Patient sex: M
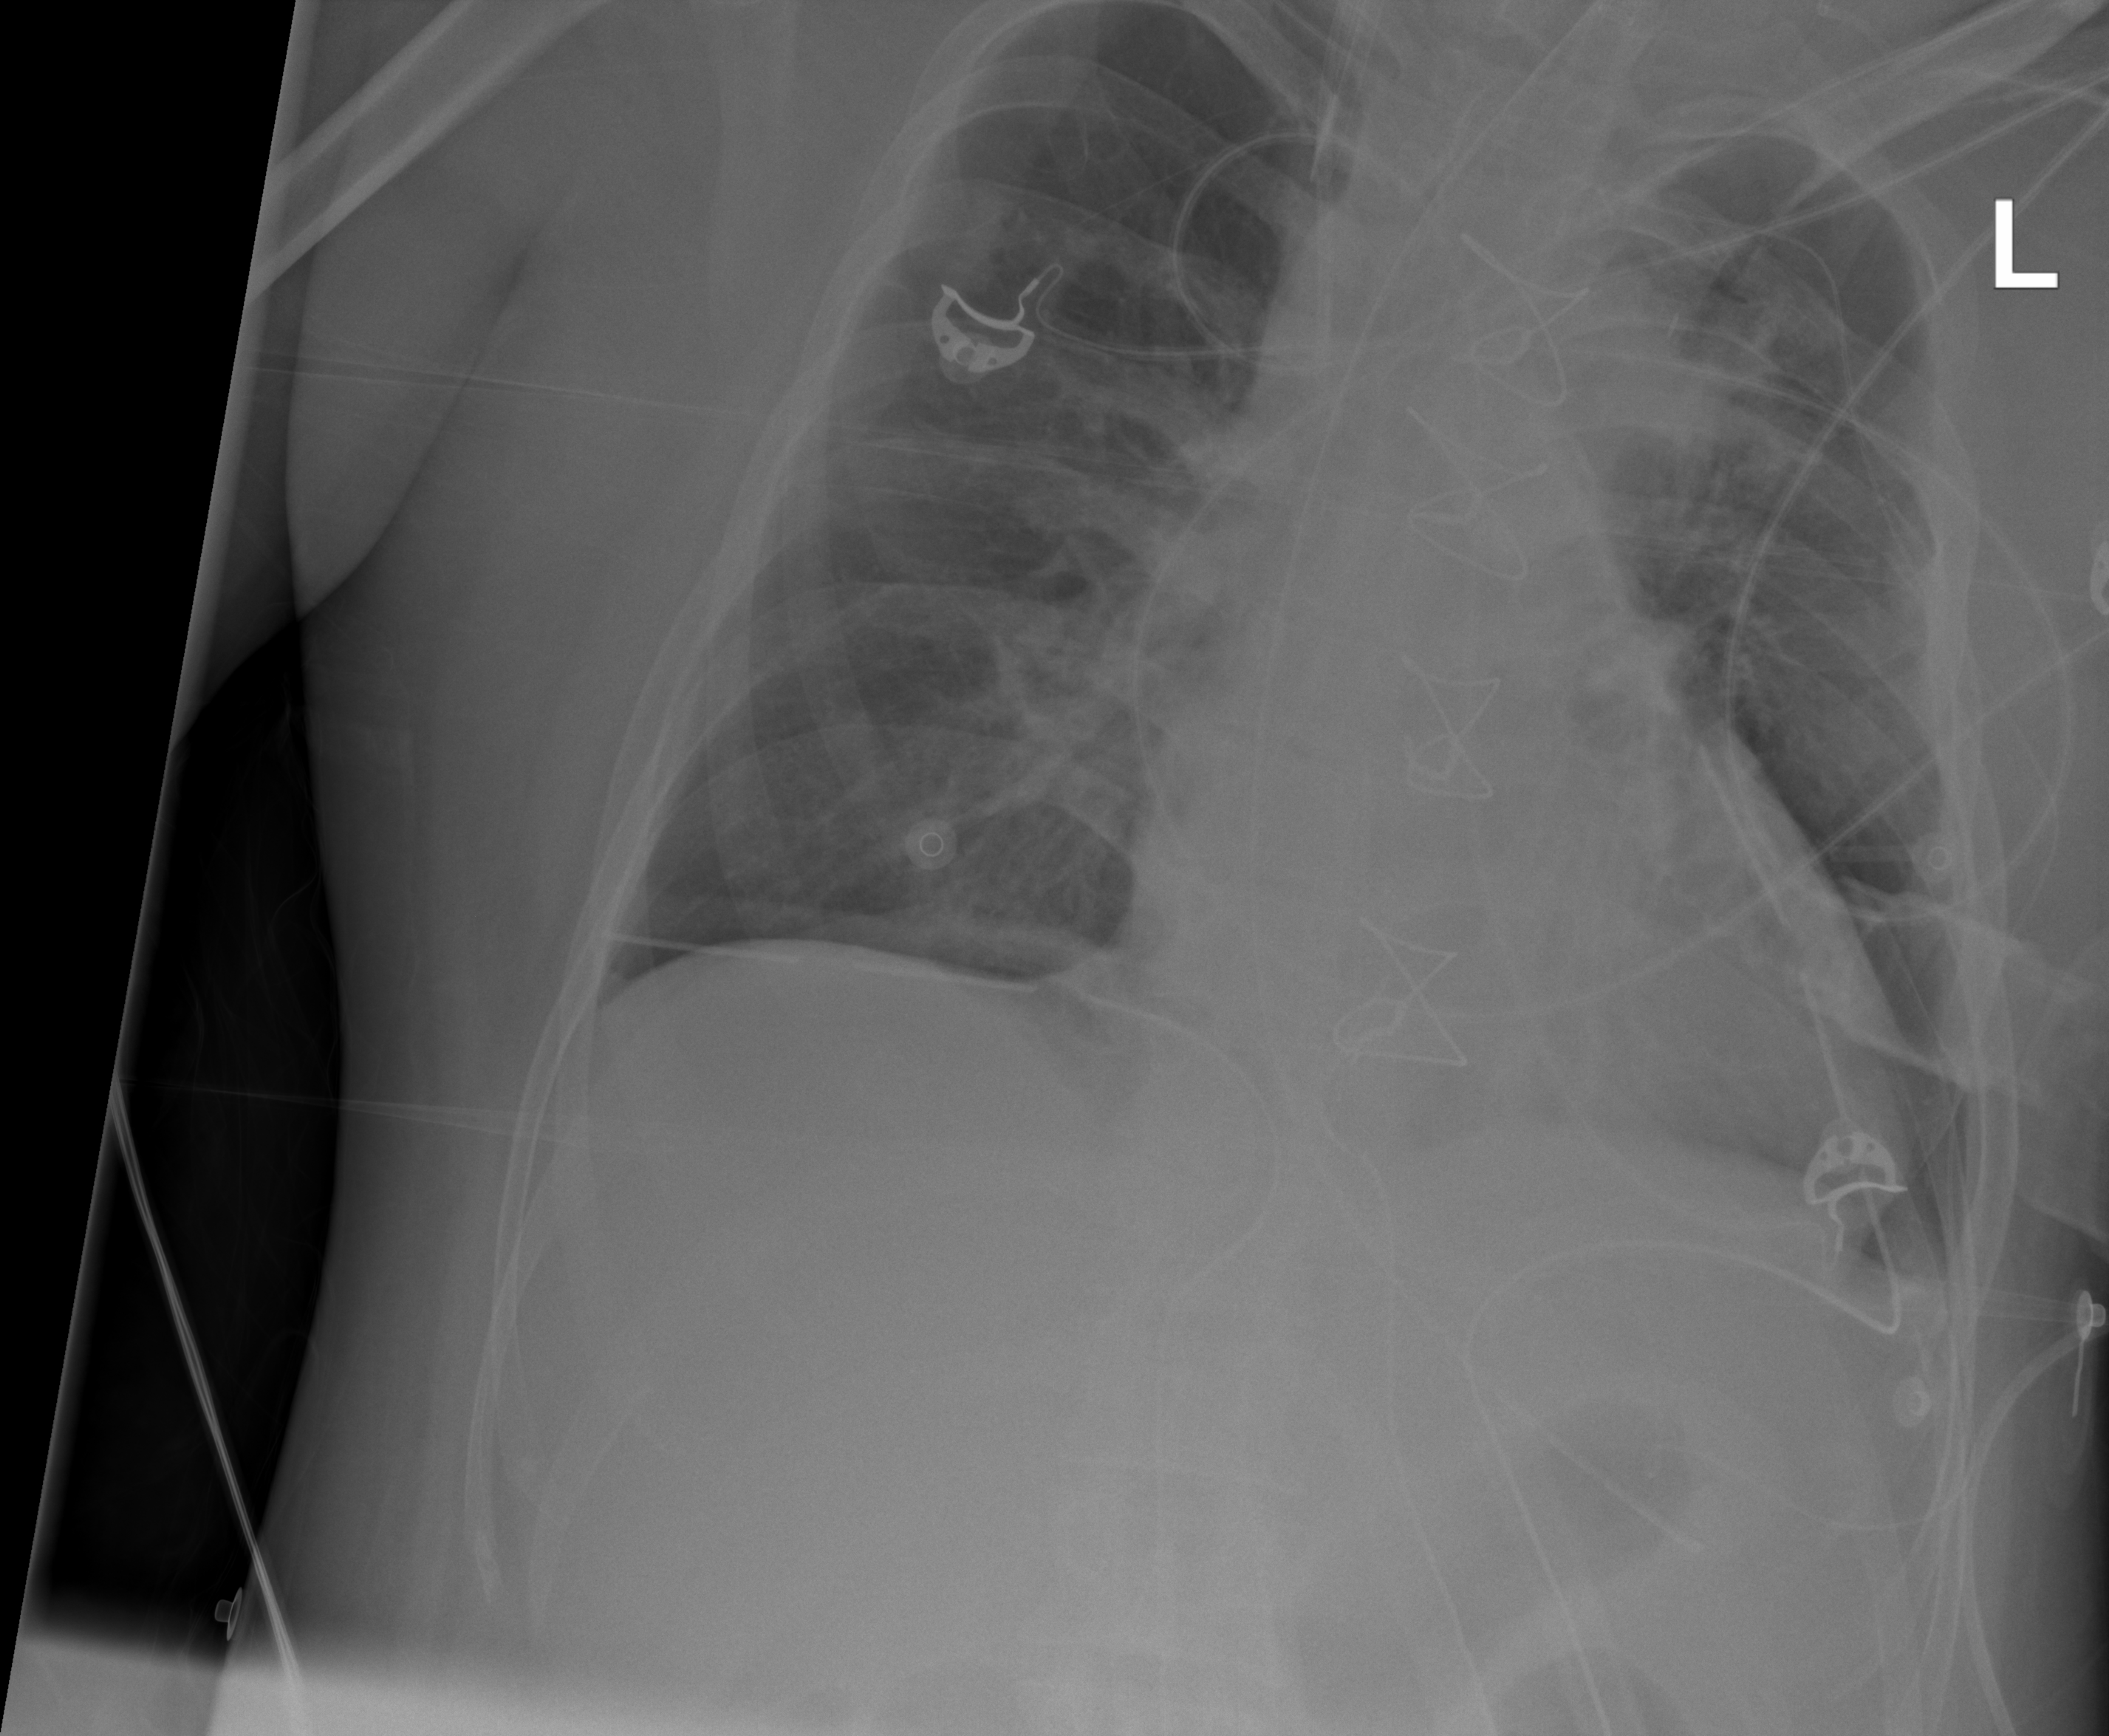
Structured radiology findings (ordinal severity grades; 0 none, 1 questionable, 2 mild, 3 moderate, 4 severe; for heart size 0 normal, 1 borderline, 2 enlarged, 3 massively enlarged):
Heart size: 1
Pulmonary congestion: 1
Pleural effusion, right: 0
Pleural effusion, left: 0
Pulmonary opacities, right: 0
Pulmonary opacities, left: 0
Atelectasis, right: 1
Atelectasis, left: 1